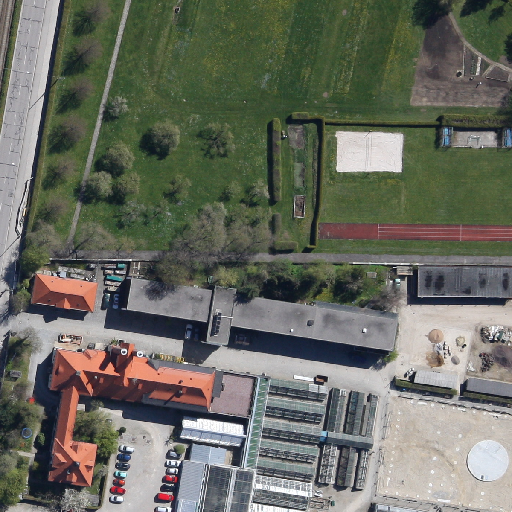
Referring expression: car in the parking area